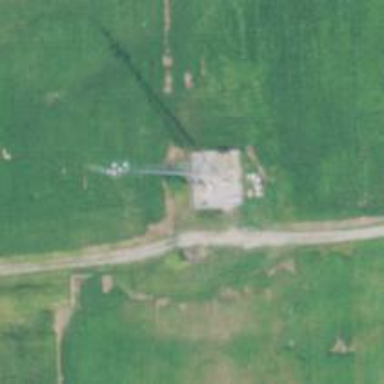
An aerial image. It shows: Mast structure.